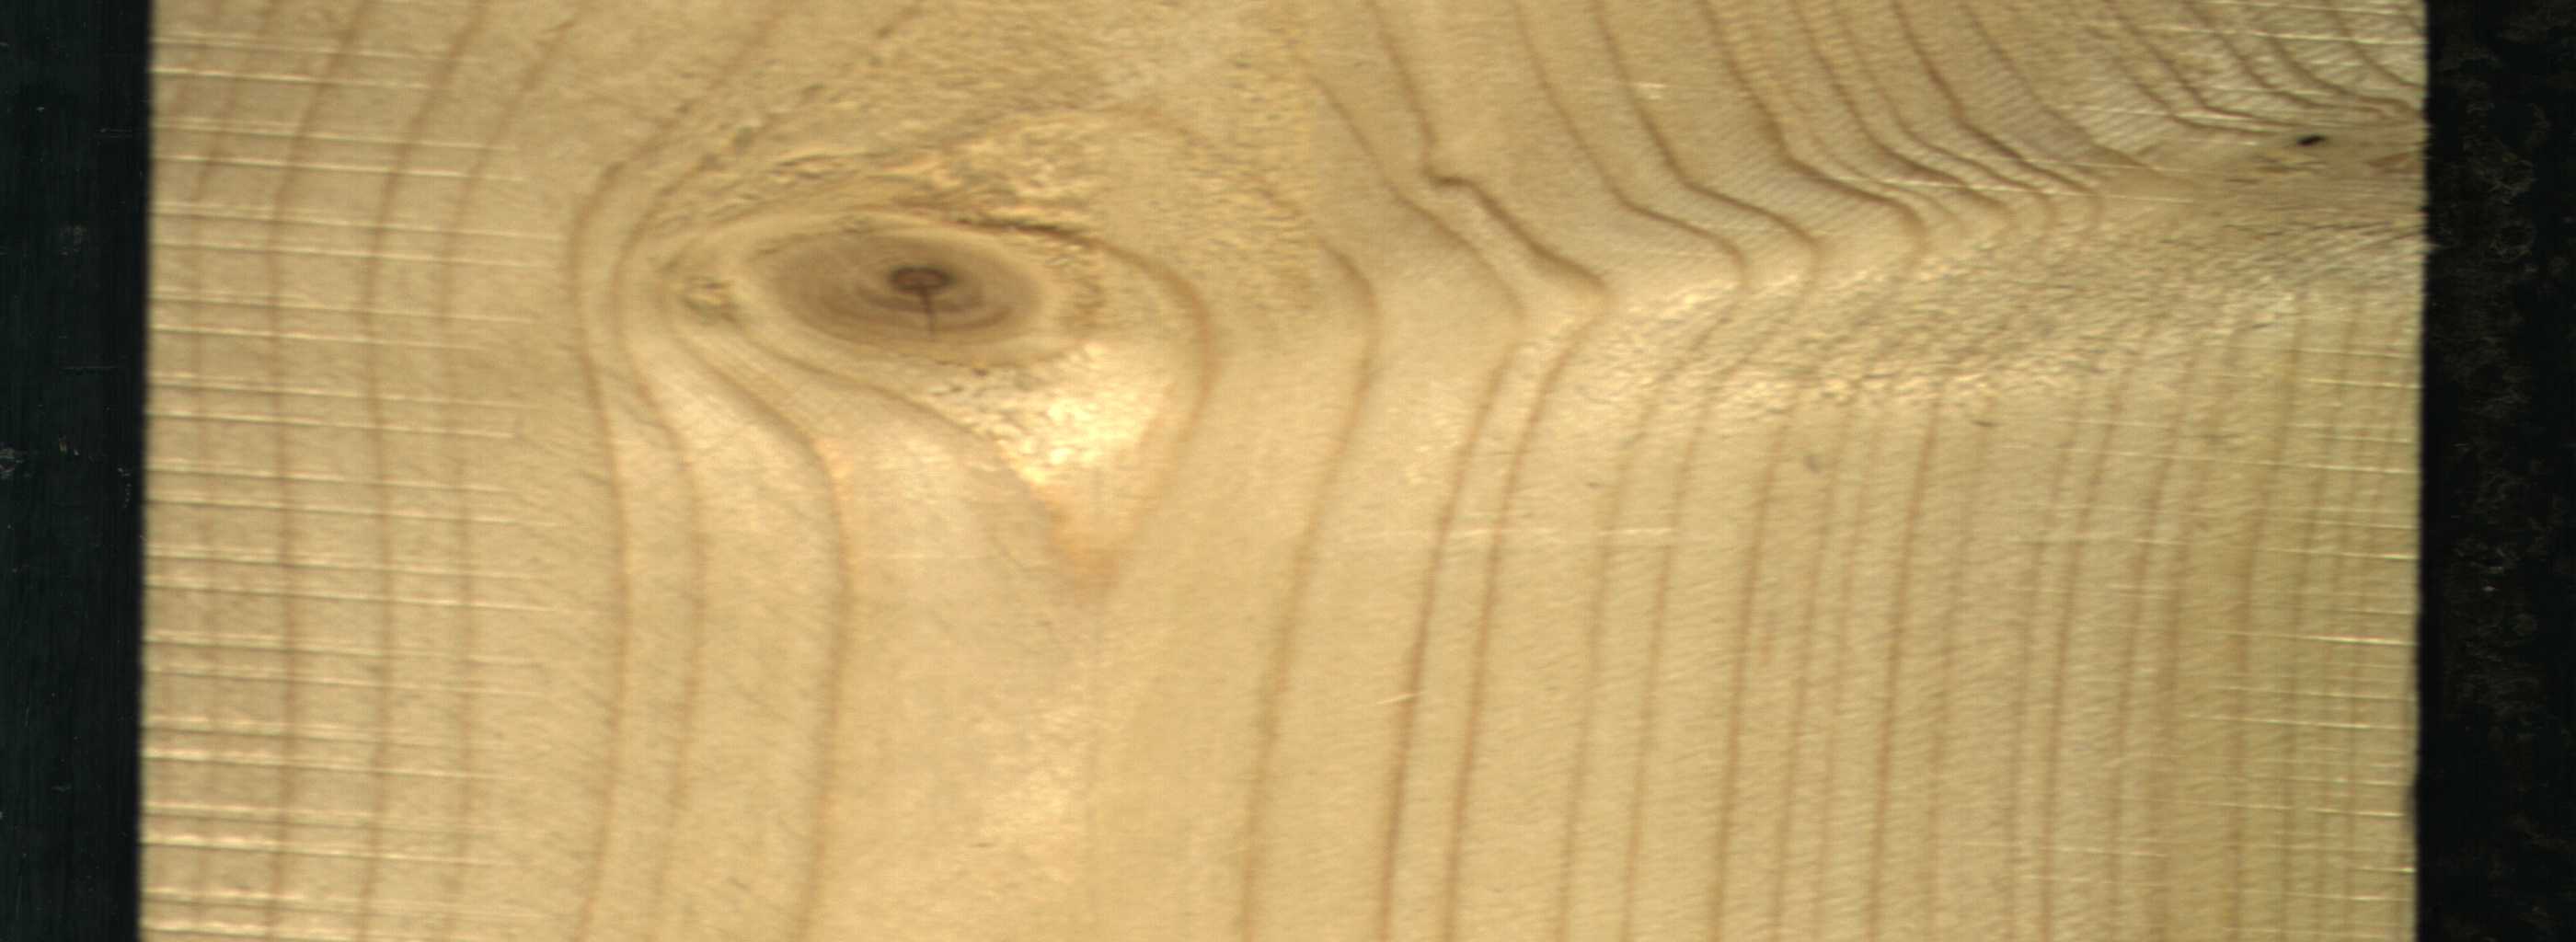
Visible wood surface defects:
Live_Knot
Live_Knot